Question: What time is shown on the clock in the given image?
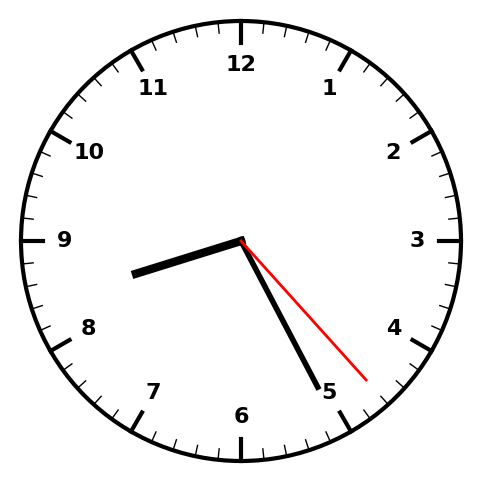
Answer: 08:25:23